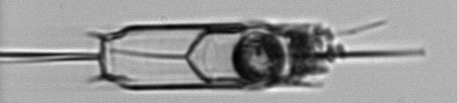
Label: Ditylum_brightwellii